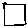
Label: square